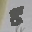
Label: 8